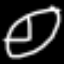
Label: clock